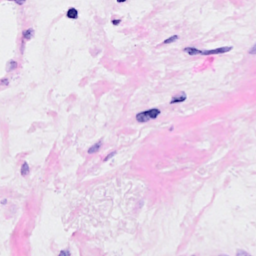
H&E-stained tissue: Breast